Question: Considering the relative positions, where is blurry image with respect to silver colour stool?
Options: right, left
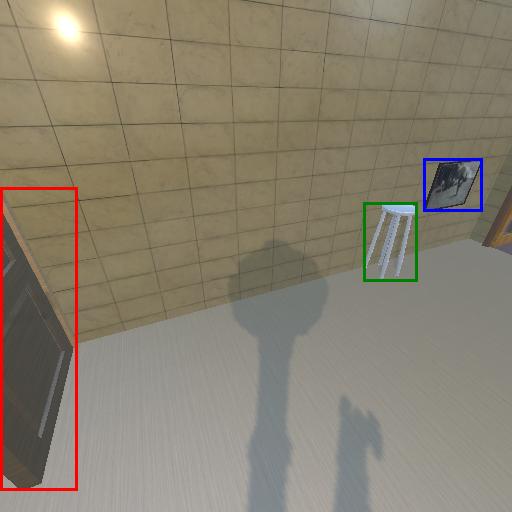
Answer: right